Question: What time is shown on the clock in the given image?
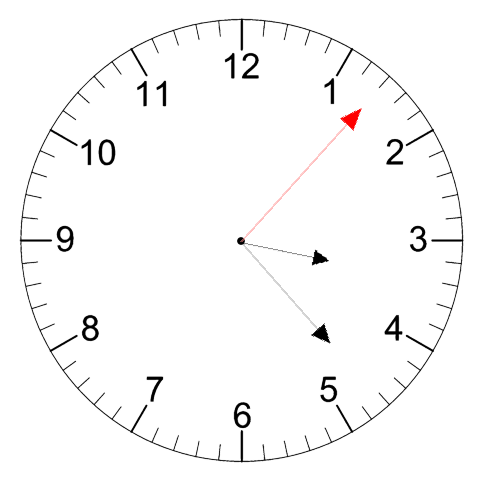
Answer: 03:23:07